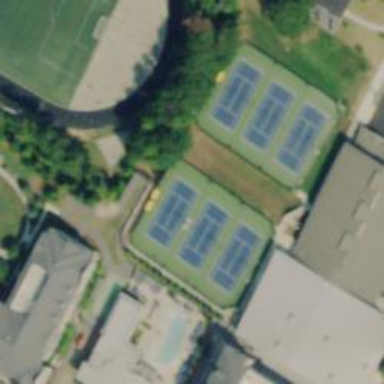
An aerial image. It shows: Tennis court in leisure pitch.